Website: macys
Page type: customer-info-address
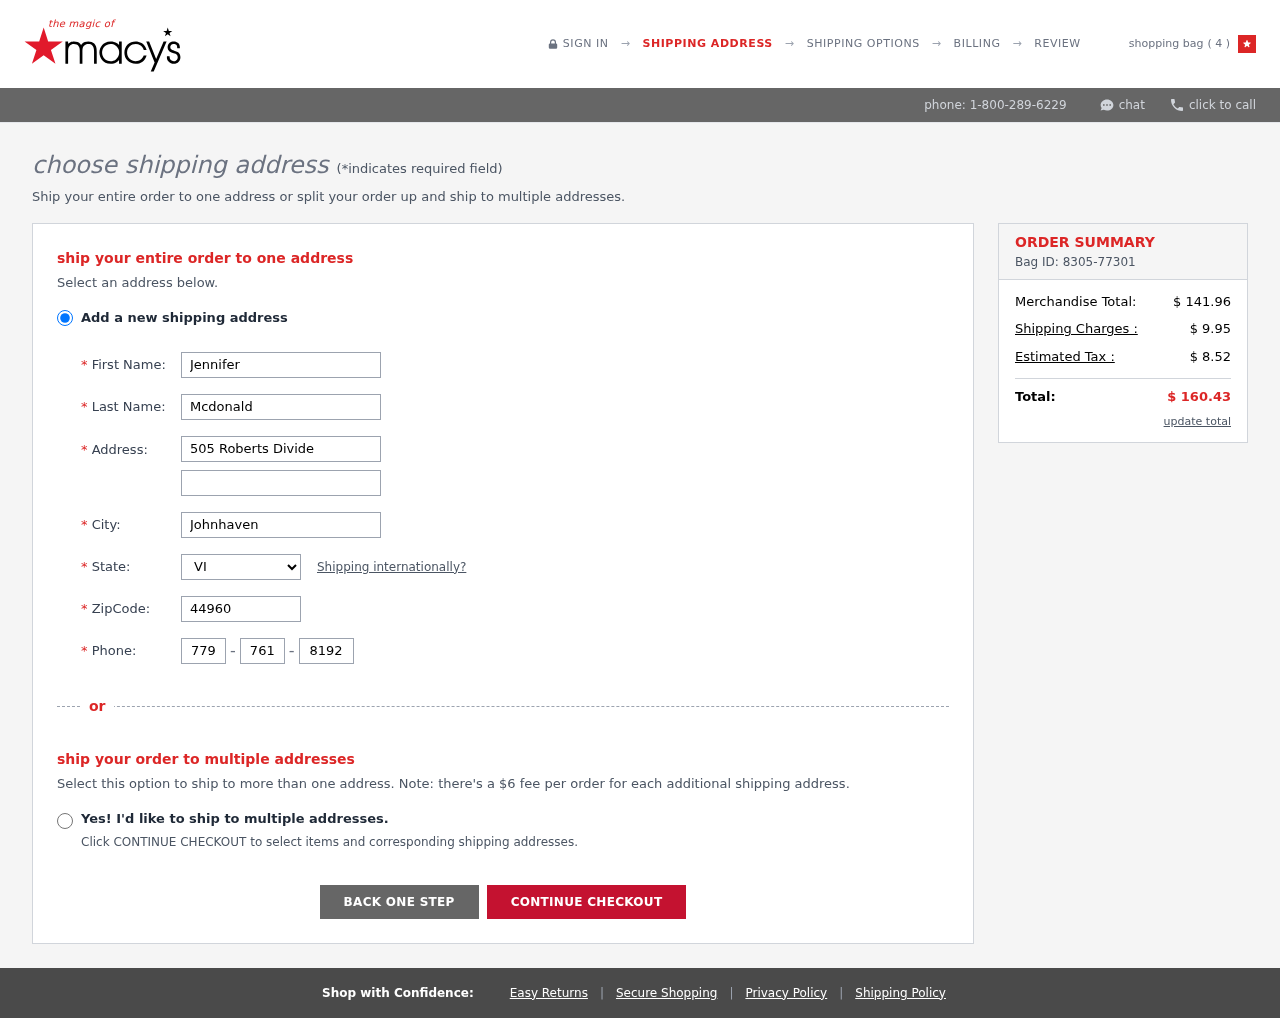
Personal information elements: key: PII_CITY
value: Johnhaven
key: PII_FIRSTNAME
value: Jennifer
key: PII_LASTNAME
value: Mcdonald
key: PII_PHONE_AREA
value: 779
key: PII_PHONE_PREFIX
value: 761
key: PII_PHONE_SUFFIX
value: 8192
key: PII_POSTCODE
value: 44960
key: PII_STATE_ABBR
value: VI
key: PII_STREET
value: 505 Roberts Divide
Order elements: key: ORDER_NUM_ITEMS
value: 4
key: ORDER_ID
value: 8305-77301
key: ORDER_SUBTOTAL
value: $ 141.96
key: ORDER_SHIPPING_COST
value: $ 9.95
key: ORDER_TAX
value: $ 8.52
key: ORDER_TOTAL
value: $ 160.43